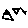
Label: triangle